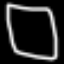
Label: square